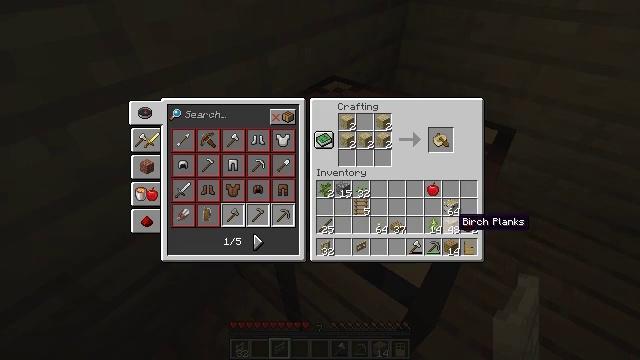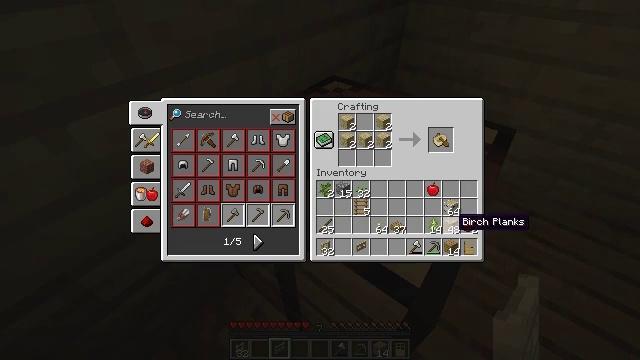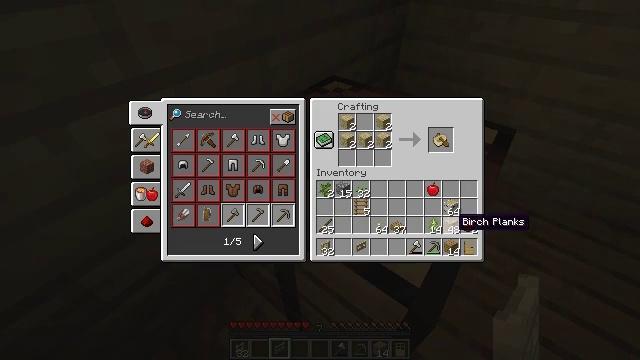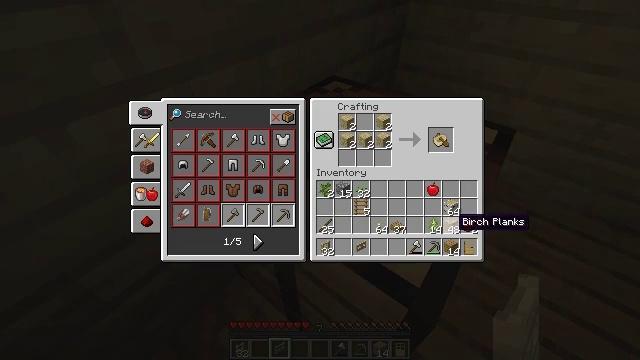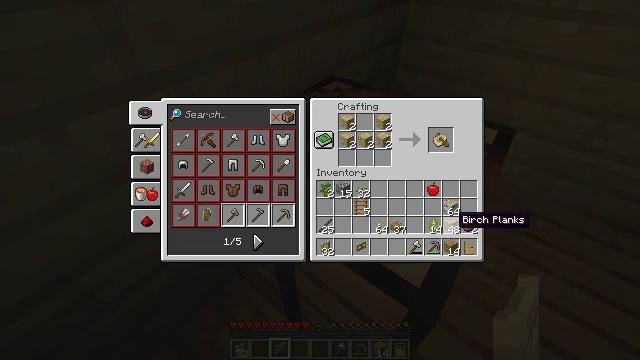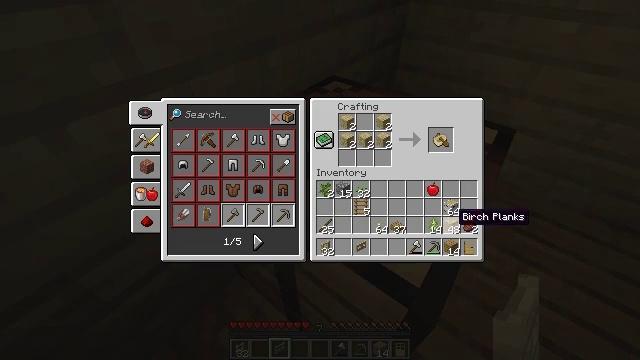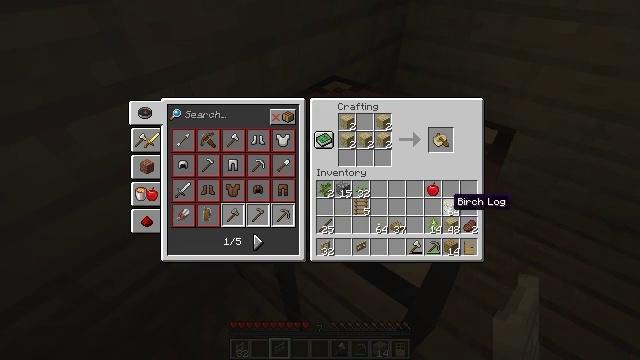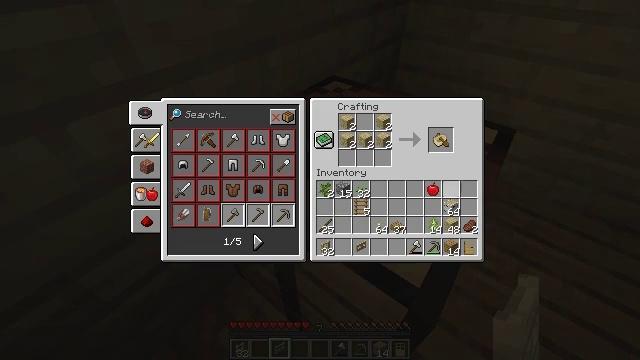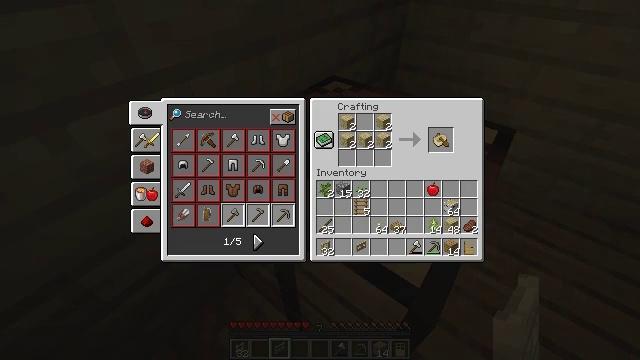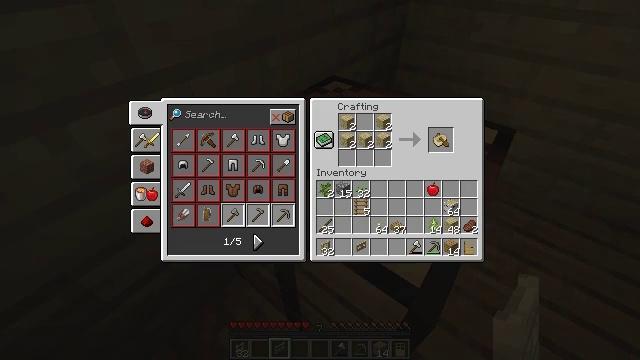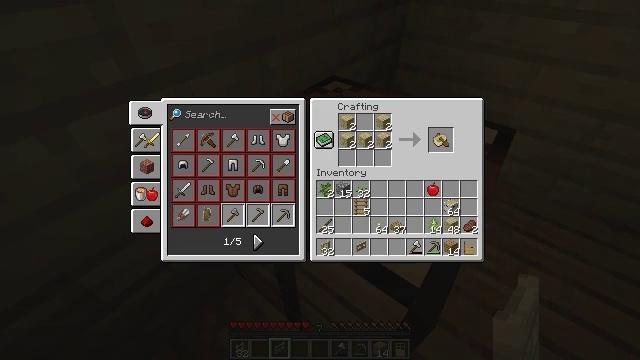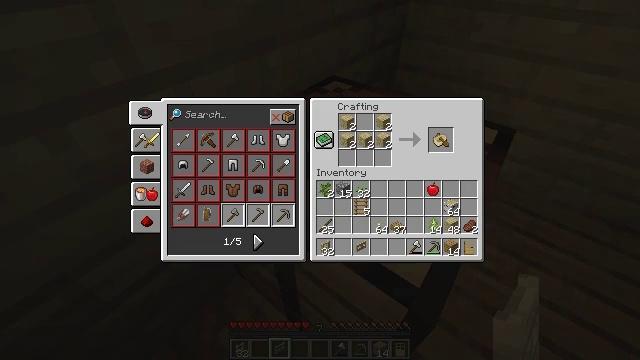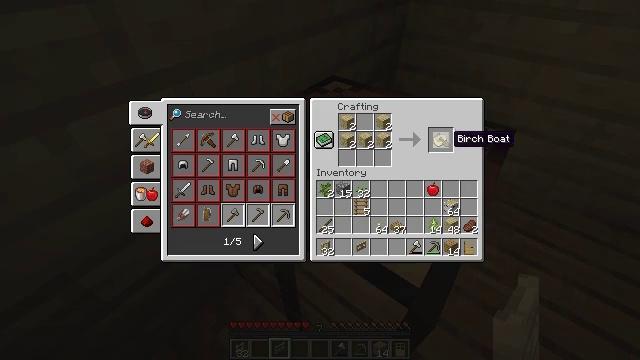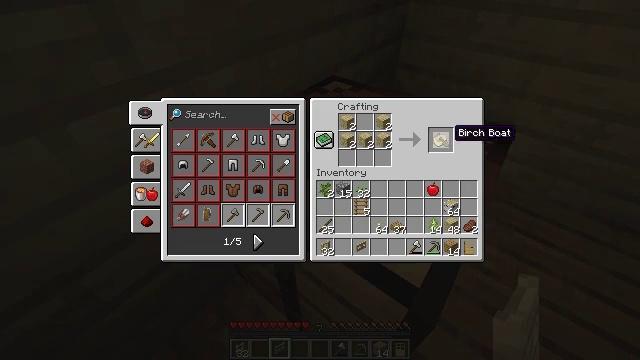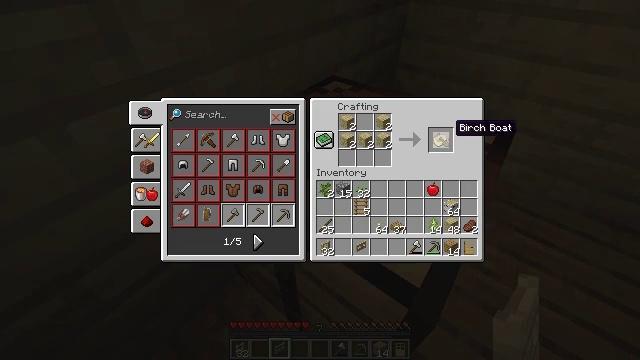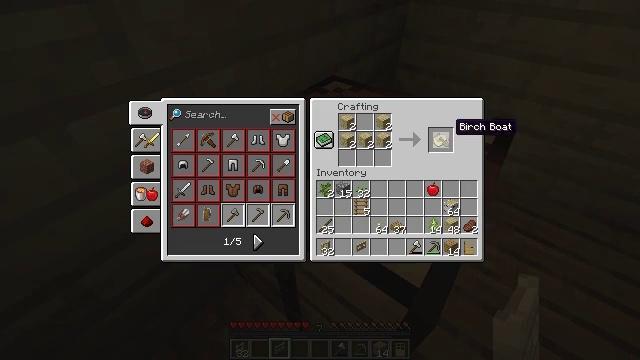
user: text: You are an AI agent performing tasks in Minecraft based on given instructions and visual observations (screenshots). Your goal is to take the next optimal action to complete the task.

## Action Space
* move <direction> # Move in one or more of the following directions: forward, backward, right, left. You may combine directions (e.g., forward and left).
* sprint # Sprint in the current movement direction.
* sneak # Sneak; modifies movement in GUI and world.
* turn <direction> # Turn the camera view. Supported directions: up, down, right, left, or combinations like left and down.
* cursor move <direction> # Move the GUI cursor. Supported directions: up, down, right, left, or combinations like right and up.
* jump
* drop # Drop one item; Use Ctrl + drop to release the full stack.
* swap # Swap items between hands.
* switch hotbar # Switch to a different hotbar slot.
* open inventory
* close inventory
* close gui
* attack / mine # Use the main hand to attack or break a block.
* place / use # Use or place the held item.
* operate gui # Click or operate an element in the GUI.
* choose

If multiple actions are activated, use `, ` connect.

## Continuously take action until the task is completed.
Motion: motion action
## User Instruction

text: Take birch planks to craft a birch boat.
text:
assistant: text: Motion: no_op
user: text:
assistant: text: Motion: no_op
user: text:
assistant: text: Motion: no_op
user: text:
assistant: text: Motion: no_op
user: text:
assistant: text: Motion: no_op
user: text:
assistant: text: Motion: cursor move up
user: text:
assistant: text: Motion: cursor move up
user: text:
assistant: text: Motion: cursor move up
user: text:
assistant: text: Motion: no_op
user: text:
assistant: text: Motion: cursor move up
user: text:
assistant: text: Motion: no_op
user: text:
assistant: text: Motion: cursor move up
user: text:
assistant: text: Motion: no_op
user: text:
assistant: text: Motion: no_op
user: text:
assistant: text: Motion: no_op
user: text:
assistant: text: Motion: operate gui
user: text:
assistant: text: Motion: operate gui
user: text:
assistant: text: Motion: operate gui
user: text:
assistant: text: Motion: no_op
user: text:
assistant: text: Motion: no_op
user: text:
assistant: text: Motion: cursor move left and down
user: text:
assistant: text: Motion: cursor move left and down
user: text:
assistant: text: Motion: cursor move left and down
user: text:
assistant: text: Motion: cursor move left and down
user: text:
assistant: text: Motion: cursor move left and down
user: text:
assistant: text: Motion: no_op
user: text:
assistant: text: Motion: no_op
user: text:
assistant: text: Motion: no_op
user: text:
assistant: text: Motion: no_op
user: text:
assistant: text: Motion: no_op